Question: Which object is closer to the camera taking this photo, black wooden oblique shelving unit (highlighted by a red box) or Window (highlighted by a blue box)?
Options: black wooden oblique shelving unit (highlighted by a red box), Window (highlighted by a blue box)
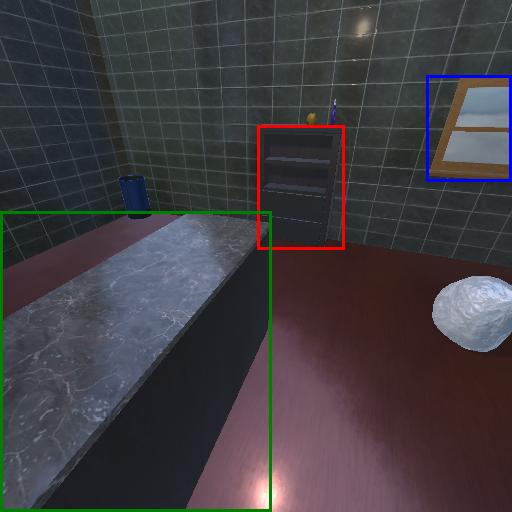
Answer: black wooden oblique shelving unit (highlighted by a red box)